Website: slack
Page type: billing-address
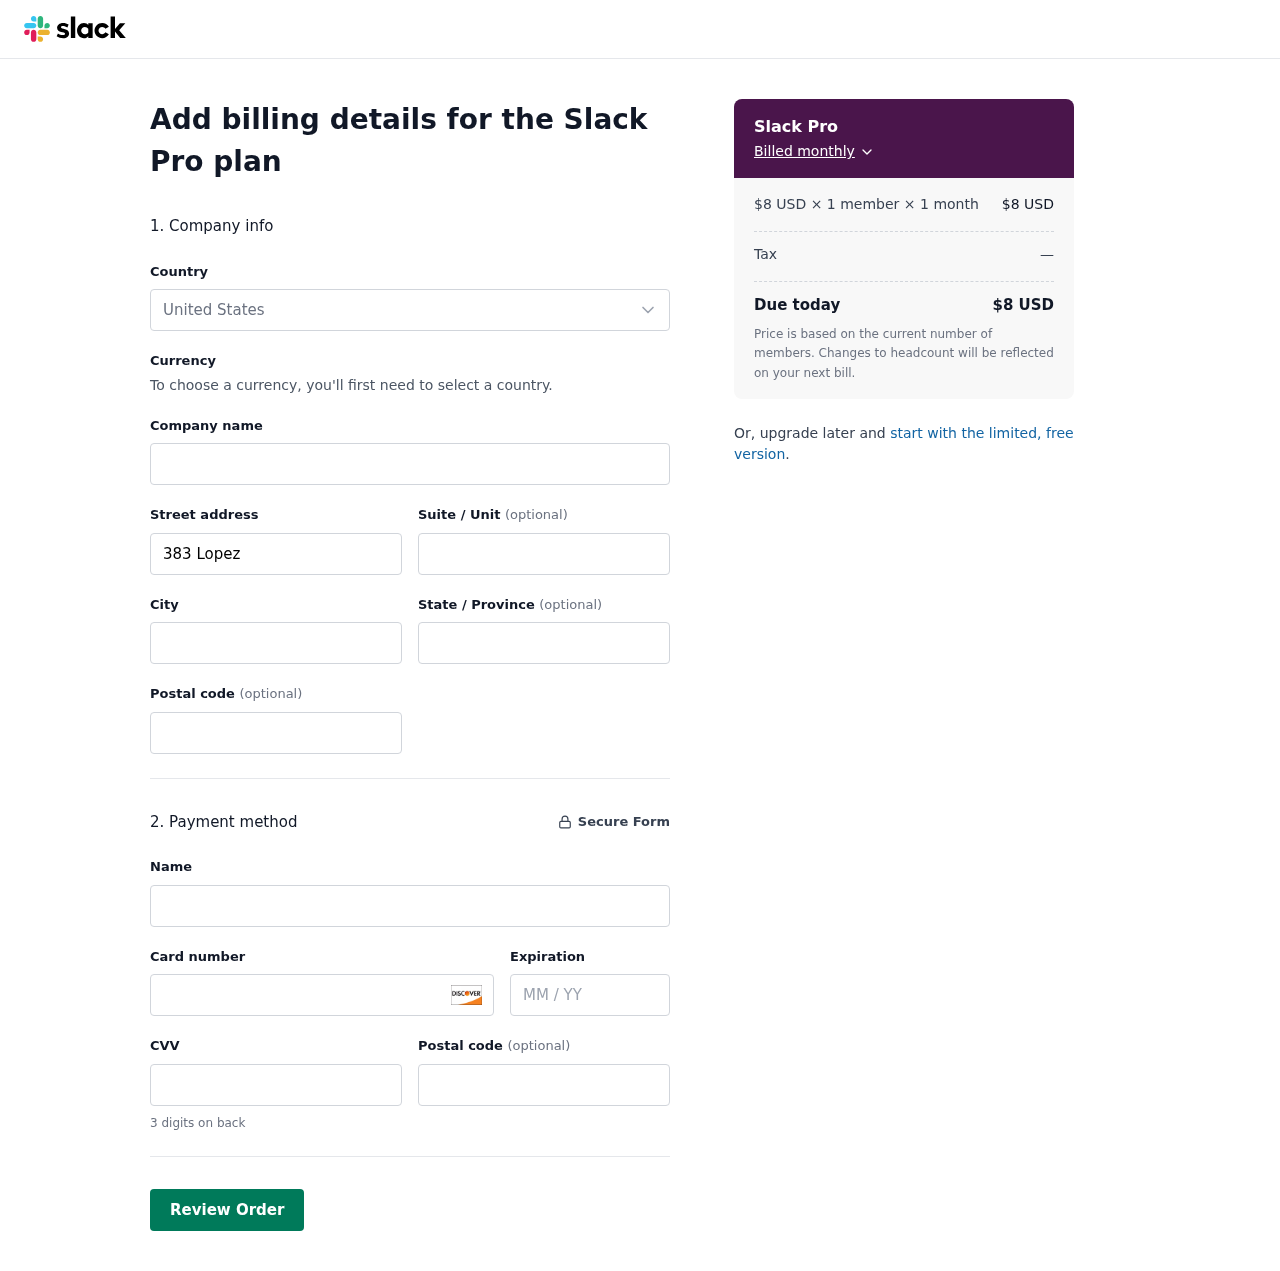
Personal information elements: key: PII_CARD_CVV
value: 365
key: PII_CARD_EXPIRY
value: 09/28
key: PII_CARD_NUMBER
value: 6515 7038 9940 2287
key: PII_CITY
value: Hutchinsonchester
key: PII_COUNTRY
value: United States
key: PII_FULLNAME
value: Judy Nelson
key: PII_POSTCODE
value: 92618
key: PII_POSTCODE2
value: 45019
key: PII_STATE
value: Wisconsin
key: PII_STREET
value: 383 Lopez Stream
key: PII_STREET2
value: Apt. 018
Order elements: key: ORDER_PLAN_PRICE
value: $8 USD
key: ORDER_NUM_MEMBERS
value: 1 member
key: ORDER_NUM_MONTHS
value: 1 month
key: ORDER_SUBTOTAL
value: $8 USD
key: ORDER_TAX
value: —
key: ORDER_TOTAL
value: $8 USD